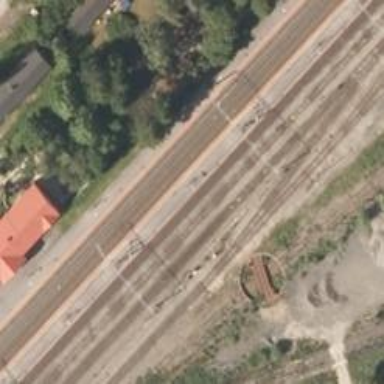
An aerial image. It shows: Siding railway line with electrified contact line for the trains.